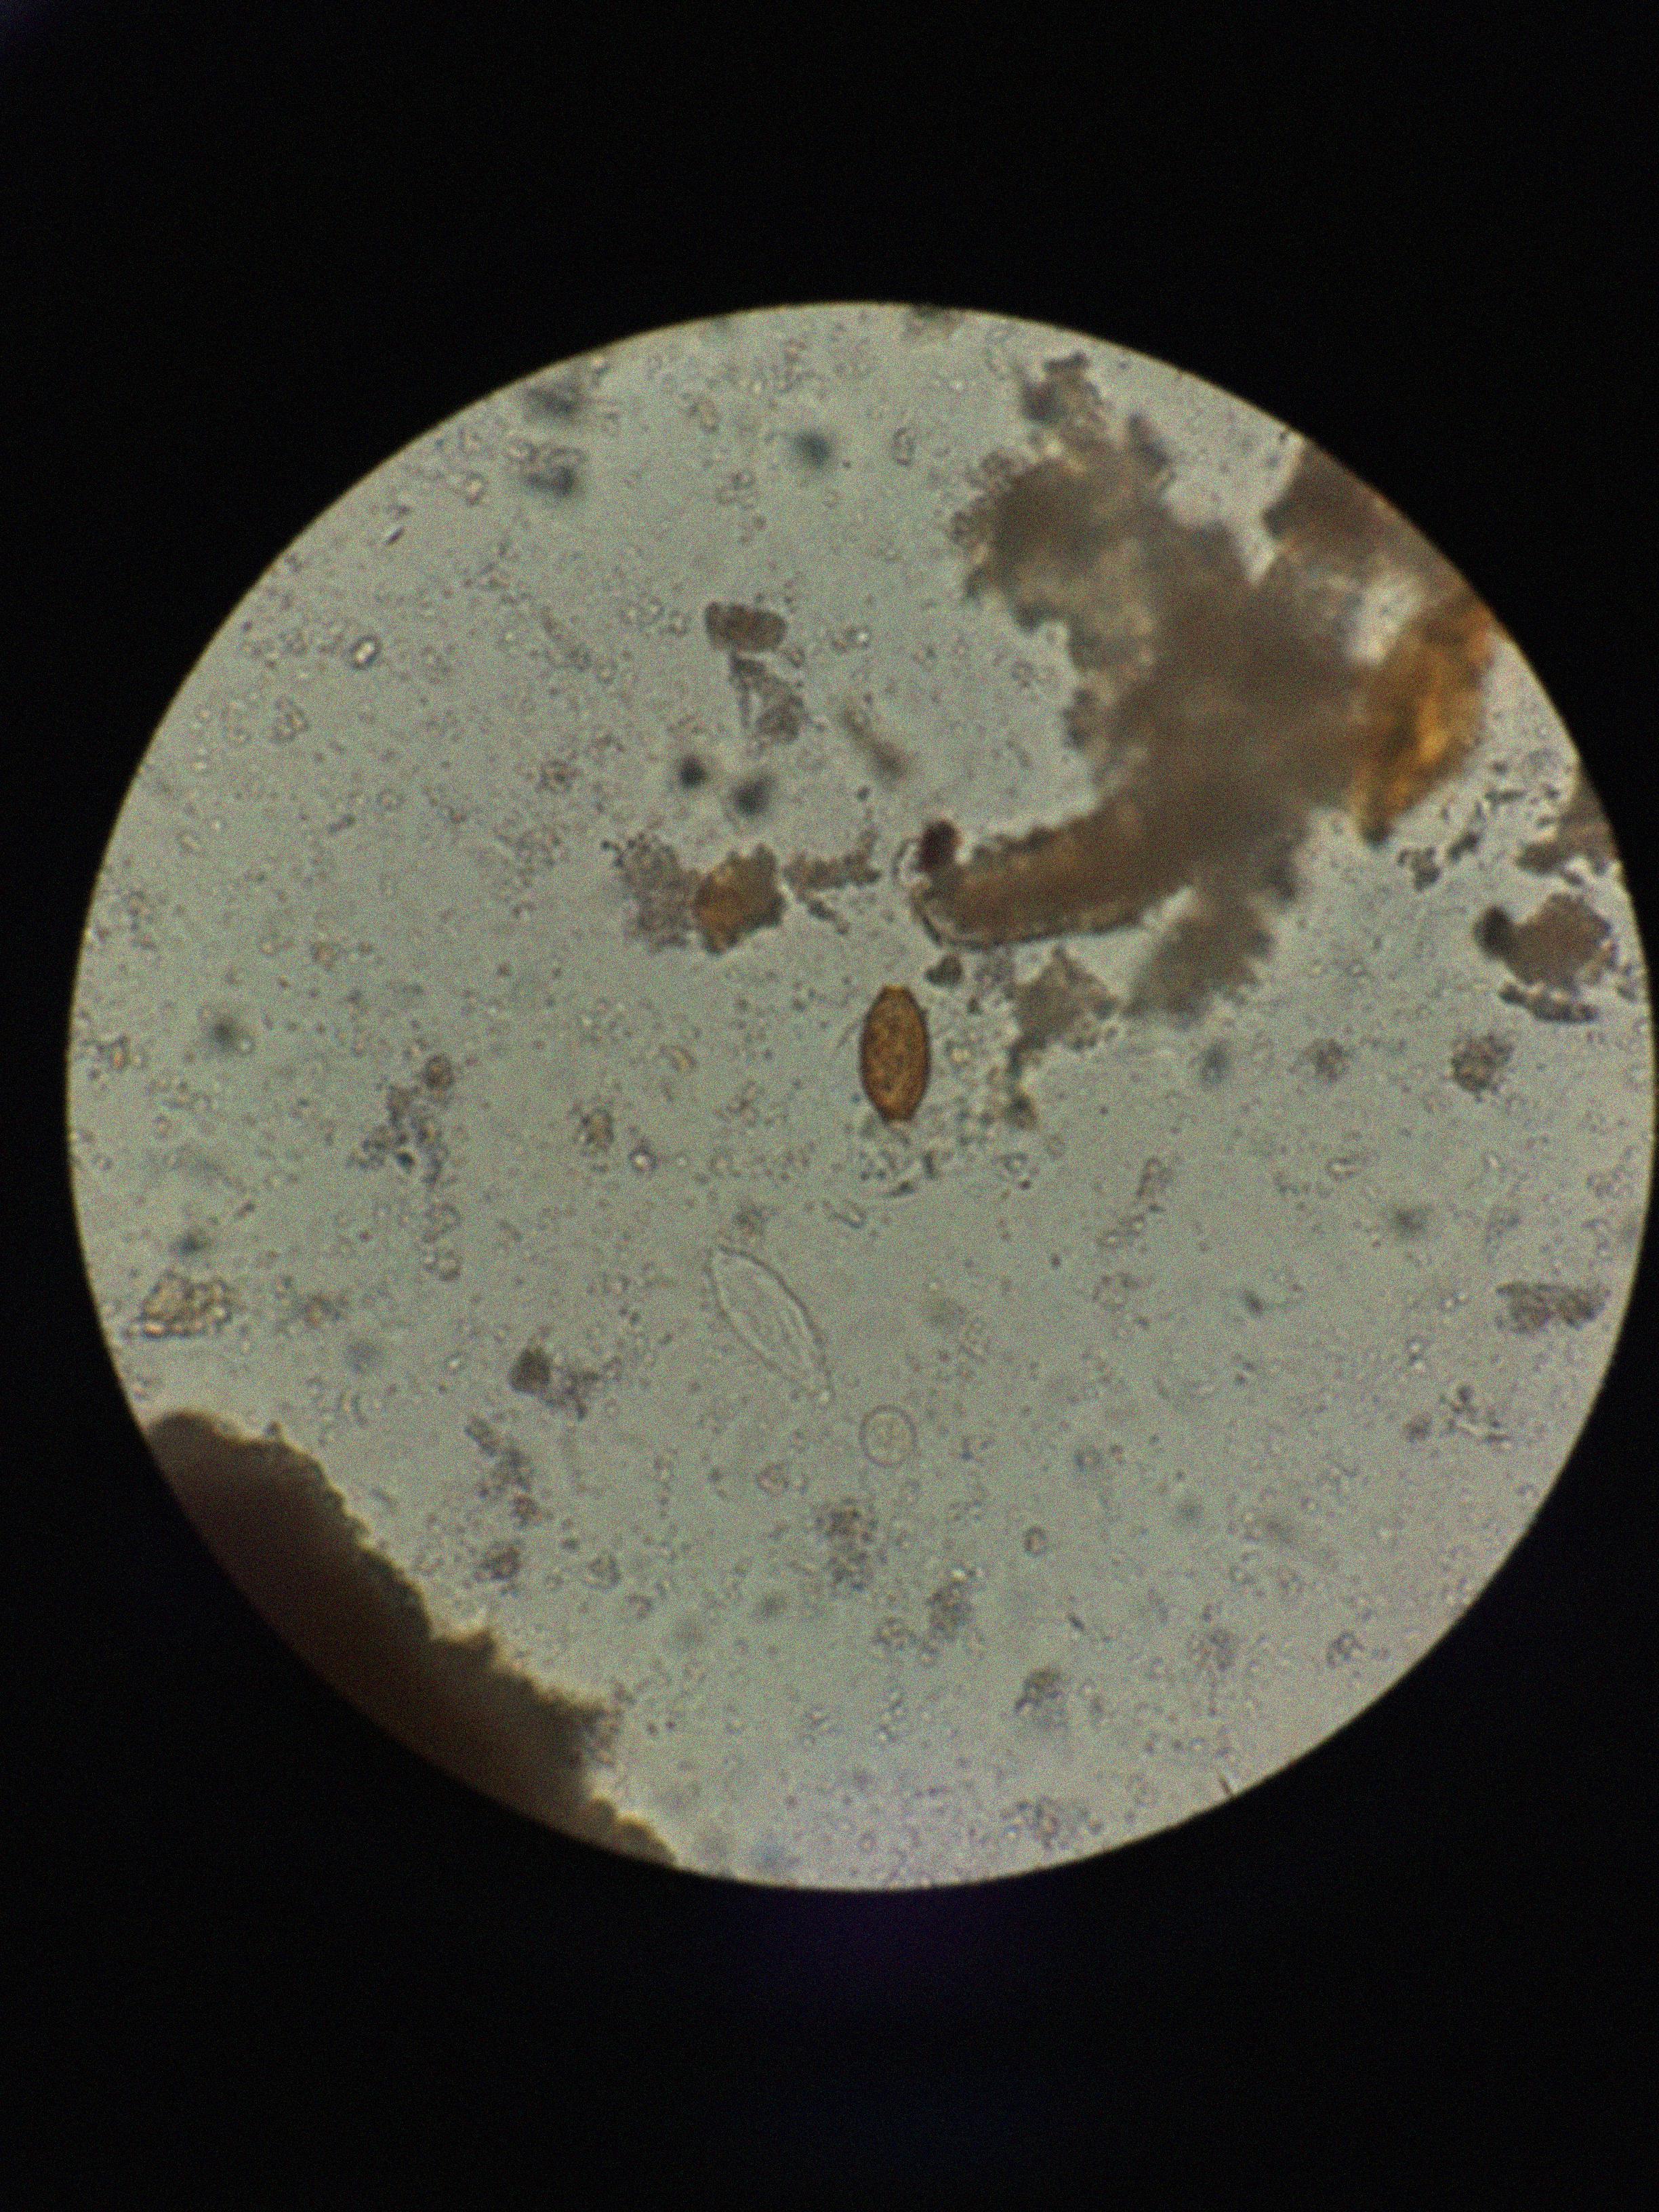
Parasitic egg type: Trichuris trichiura